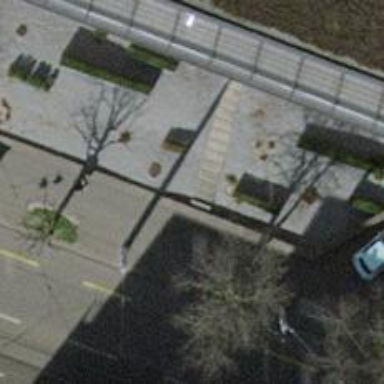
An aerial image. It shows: Bicycle rental facility.